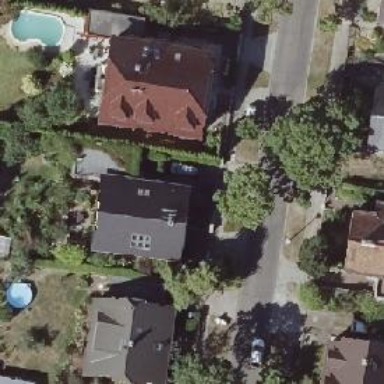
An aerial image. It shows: Driveway.